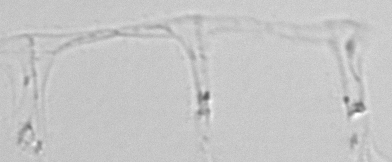
Label: Eucampia